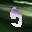
Label: 9